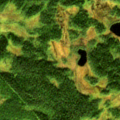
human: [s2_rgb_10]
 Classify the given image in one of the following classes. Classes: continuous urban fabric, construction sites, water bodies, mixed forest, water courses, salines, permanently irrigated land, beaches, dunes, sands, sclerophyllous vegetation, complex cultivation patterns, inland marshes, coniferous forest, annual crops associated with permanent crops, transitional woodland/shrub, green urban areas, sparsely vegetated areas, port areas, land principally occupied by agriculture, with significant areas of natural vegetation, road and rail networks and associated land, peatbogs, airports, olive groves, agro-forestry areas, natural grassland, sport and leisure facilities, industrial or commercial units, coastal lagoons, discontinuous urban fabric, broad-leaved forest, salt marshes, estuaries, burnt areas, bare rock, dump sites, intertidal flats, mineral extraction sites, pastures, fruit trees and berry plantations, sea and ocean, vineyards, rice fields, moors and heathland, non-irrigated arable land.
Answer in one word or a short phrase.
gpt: coniferous forest, mixed forest, transitional woodland/shrub